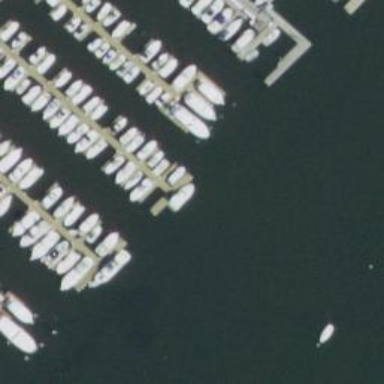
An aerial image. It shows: Pier with mooring facilities.